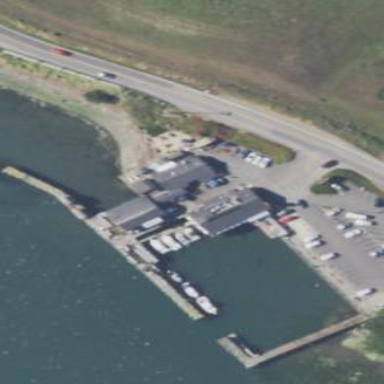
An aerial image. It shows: Man-made pier.